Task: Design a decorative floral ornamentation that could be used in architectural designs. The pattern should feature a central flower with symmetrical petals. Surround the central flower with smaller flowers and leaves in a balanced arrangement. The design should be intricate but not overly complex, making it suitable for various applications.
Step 699:
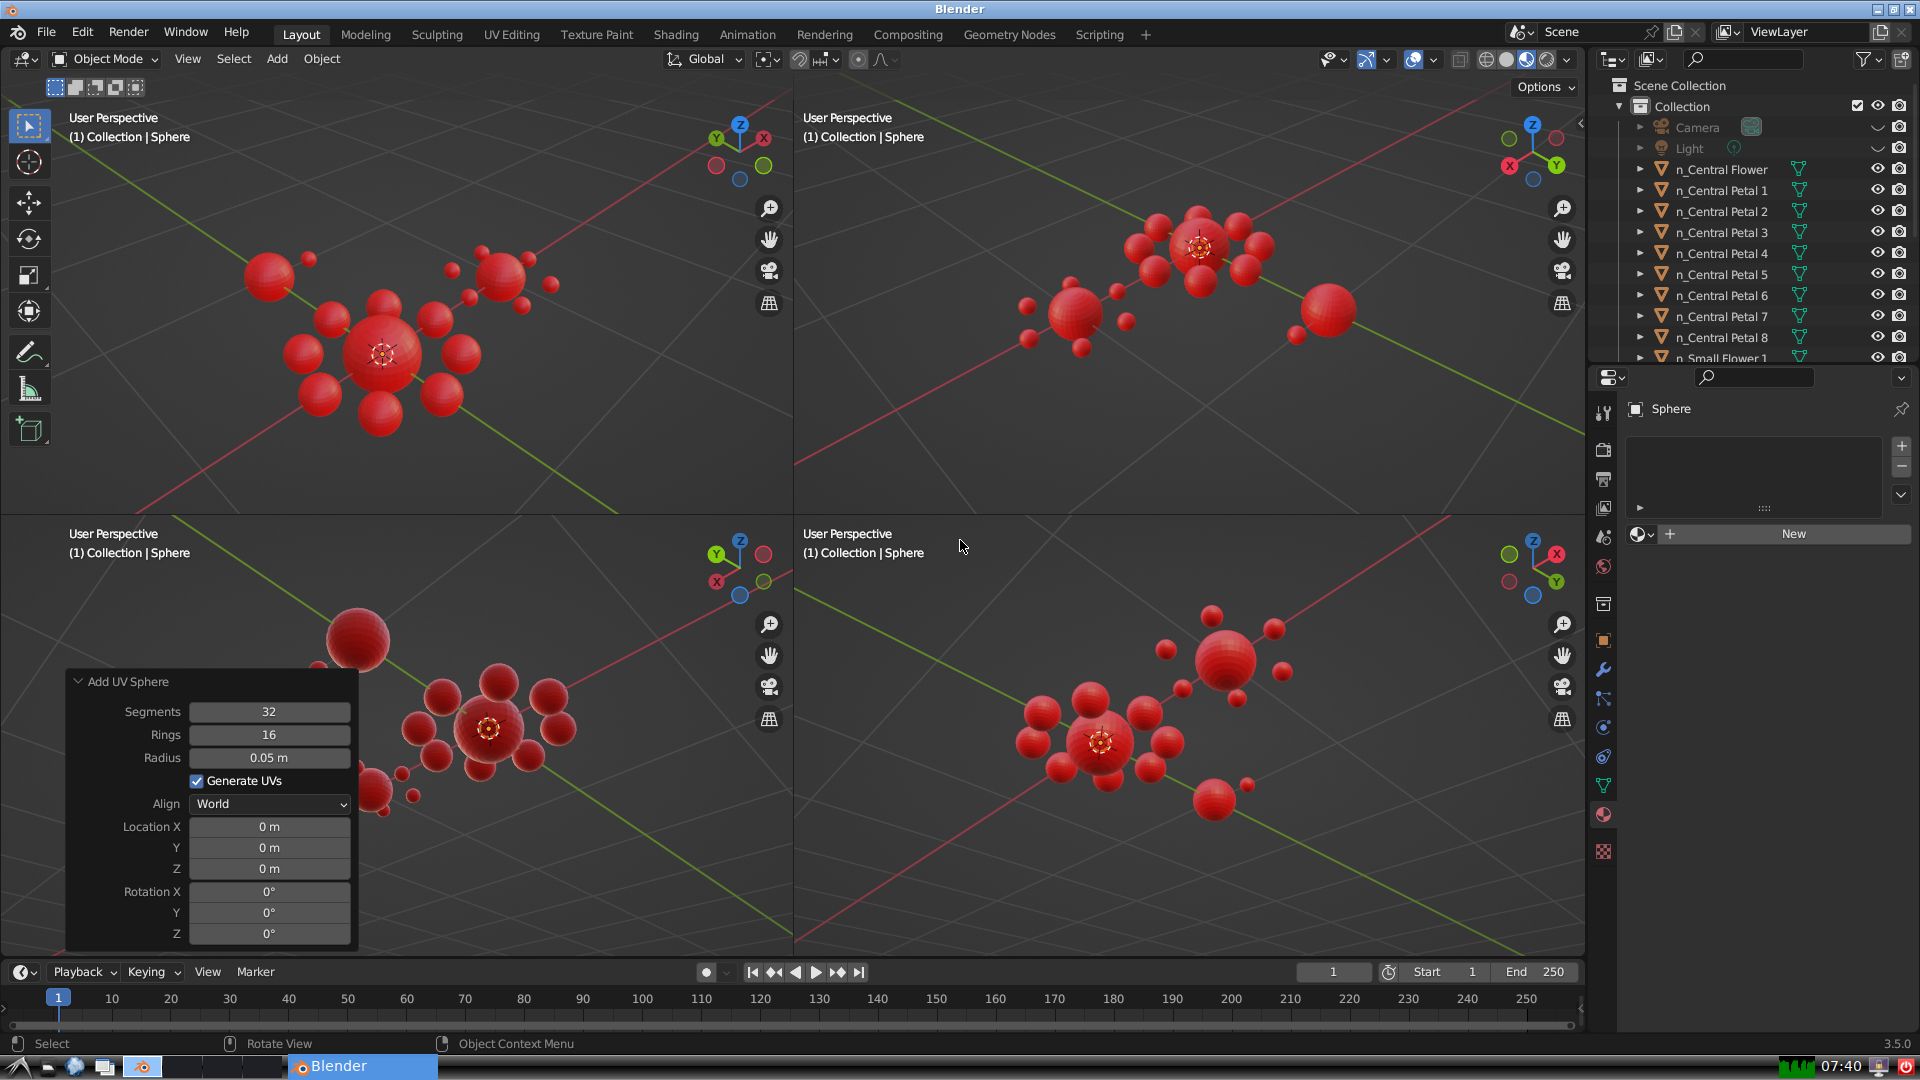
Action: {"mouse_move": [270, 827]}